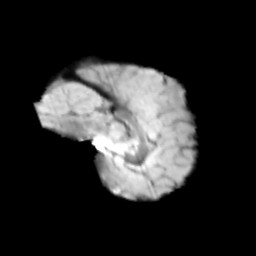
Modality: T2w
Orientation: sagittal
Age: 13
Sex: male
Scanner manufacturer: siemens
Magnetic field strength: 3 T
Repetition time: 3.8 s
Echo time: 0.07 s